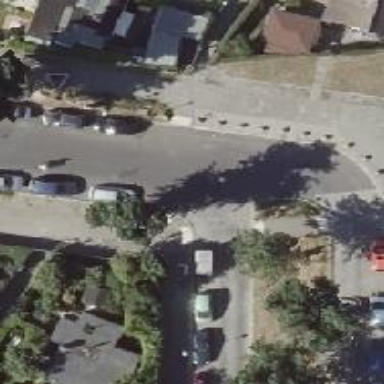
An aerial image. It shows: Residential road with parallel on-street parking on the right side. The road surface is flattened cobblestone.